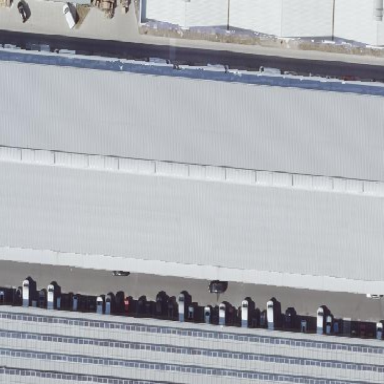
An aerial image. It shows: Commercial building.